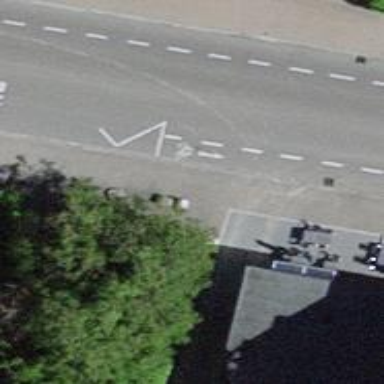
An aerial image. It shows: Platform for public transport is situated by the road.